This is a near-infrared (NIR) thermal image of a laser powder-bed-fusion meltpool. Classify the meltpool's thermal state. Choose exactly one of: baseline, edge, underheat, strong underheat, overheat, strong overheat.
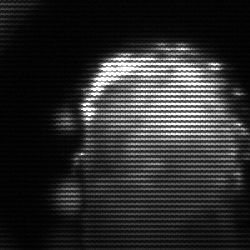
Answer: baseline